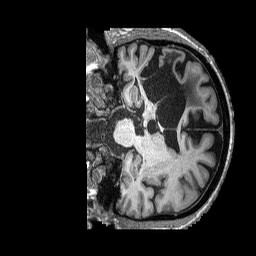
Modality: T1w
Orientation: coronal
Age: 57
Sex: male
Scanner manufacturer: siemens
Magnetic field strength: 3 T
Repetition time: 2.53 s
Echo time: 0.00144 s